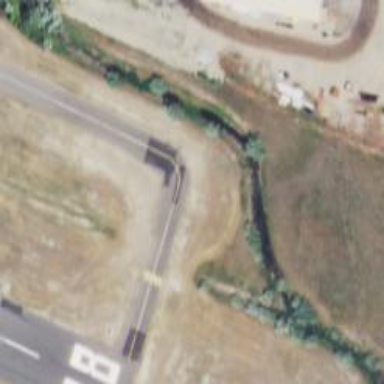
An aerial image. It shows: Asphalt taxiway in the airport.